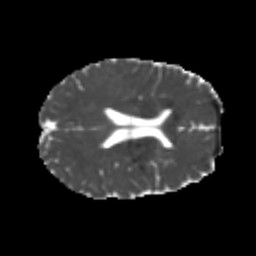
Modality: MD
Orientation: axial
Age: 26
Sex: female
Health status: healthy
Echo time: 0.074 s